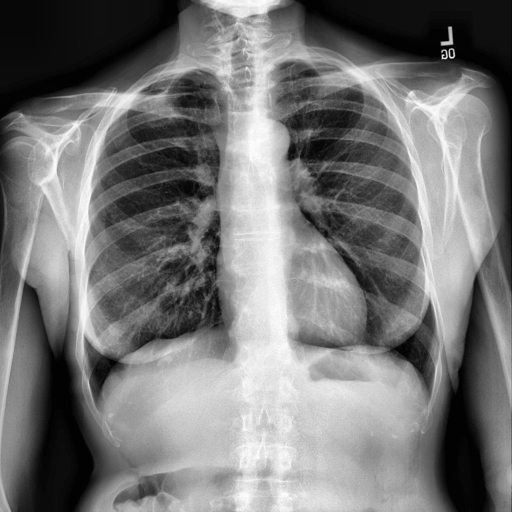
Finding: NORMAL